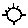
Label: sun